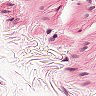
Metastatic tissue present: no